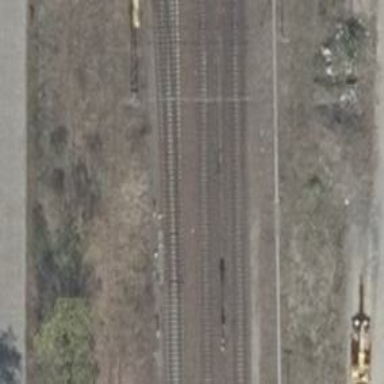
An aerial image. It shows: Railway switch.